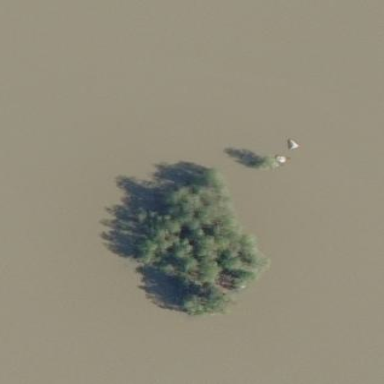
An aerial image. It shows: Islet.